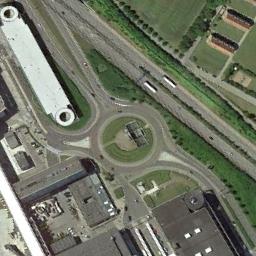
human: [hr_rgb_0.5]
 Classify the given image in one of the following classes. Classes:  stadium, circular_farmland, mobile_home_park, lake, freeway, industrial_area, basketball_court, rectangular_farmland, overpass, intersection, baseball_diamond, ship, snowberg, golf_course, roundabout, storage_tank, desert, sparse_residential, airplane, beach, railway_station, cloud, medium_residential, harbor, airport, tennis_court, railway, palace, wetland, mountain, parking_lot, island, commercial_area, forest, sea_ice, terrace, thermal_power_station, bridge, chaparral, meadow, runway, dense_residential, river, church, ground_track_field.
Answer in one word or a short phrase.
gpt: roundabout